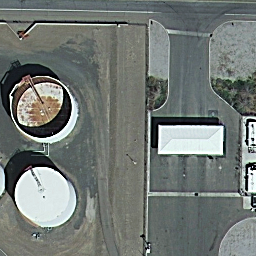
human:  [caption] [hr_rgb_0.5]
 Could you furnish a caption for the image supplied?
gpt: There are two storage tanks on the ground .

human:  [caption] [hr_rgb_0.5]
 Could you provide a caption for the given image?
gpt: There are two storage tanks on the ground .

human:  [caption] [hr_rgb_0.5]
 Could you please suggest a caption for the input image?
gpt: Two storage tanks are on the ground .

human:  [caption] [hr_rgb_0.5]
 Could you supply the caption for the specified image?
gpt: Two round storage tanks are on the ground .

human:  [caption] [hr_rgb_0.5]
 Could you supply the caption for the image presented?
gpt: Two white storage tanks are on the ground .